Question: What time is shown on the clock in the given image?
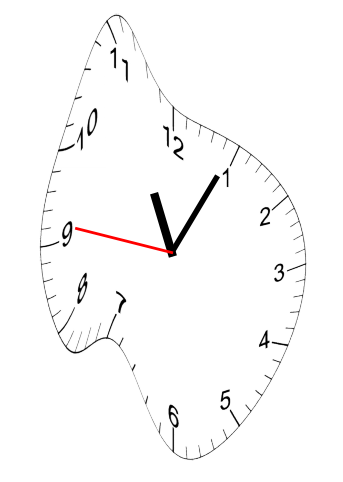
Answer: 11:04:46